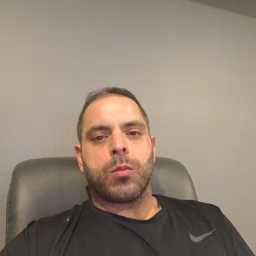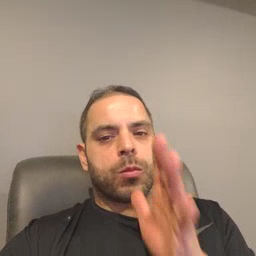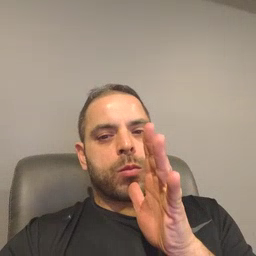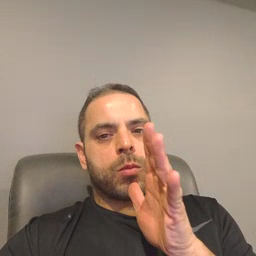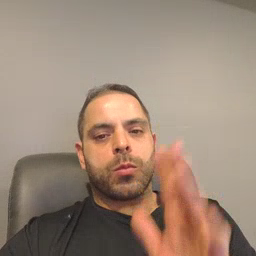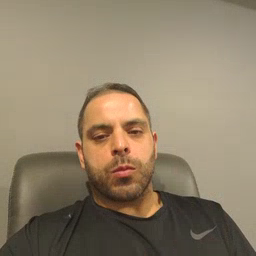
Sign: grandpa